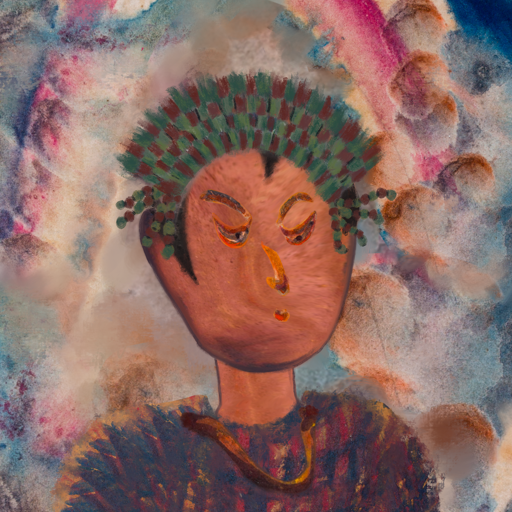
Background: Rupkatha, Head And Neck Side: Mother_And_Son_Mother, Face Side: Hypocrite, Bust: In_The_Sun, Hair Side: Roy_Bahadur, Head Accessory: After_Raid_Crown, Second Necklace: Comrade, Necklace: Blank, Baby: Blank